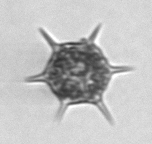
Label: Dictyocha